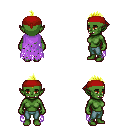
a pixel art fantasy rpg character, female body template, orc, green skin, maroon tattered cape, teal pants, gold mohawk hairstyle, red bandana, four views (front, back, left, right), 2x2 character sprite sheet, small pixel art, hard edges, no anti-aliasing